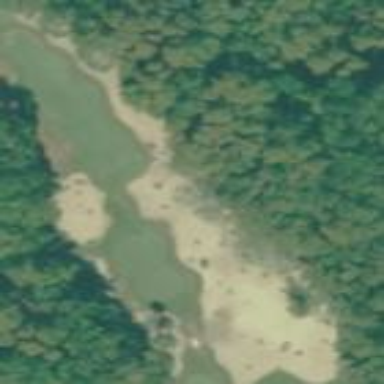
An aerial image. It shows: Golf bunker filled with sandy terrain.